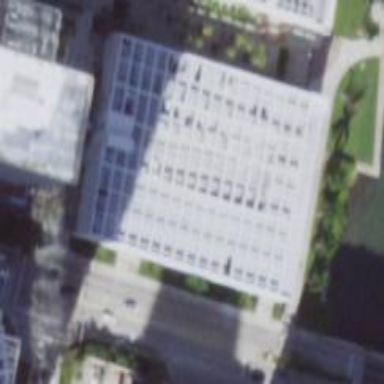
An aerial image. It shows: Multi-storey parking building.